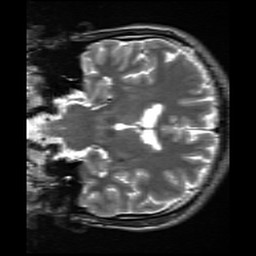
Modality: inplaneT2
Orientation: coronal
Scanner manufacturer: siemens
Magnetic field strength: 3 T
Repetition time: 7.02 s
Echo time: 0.069 s